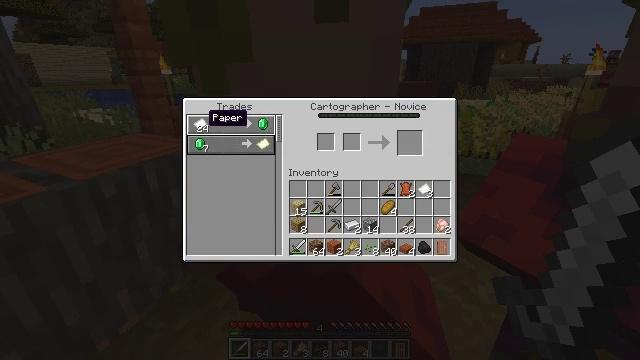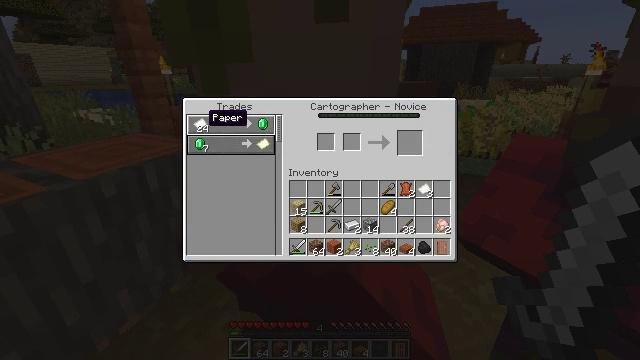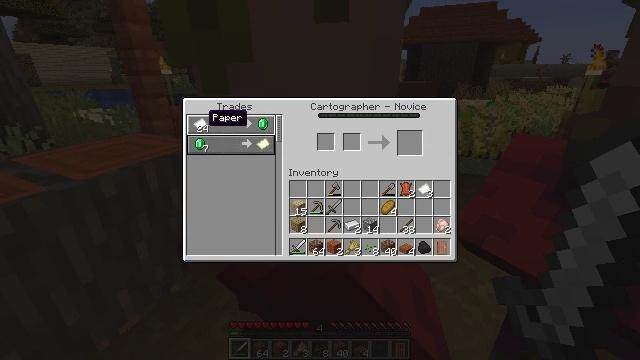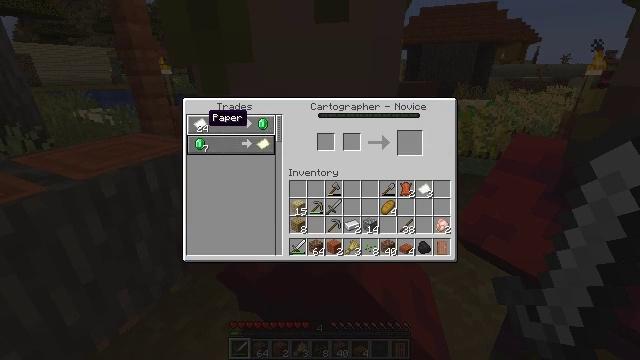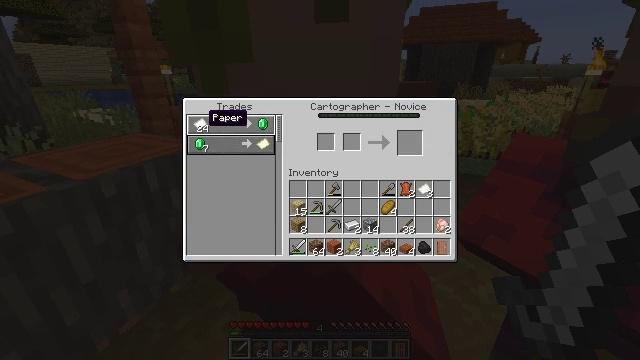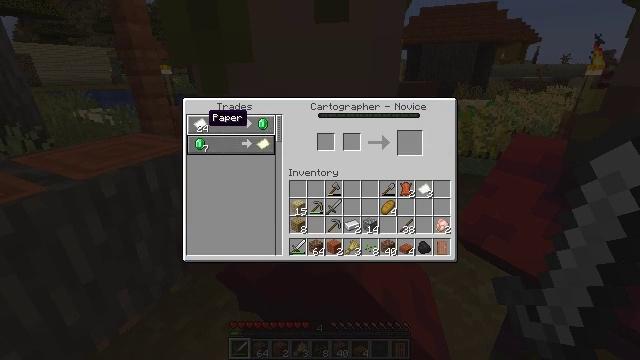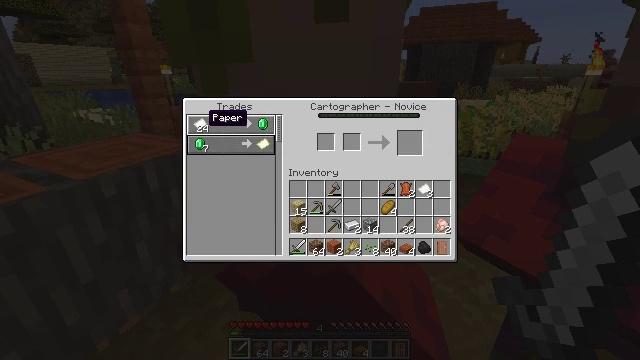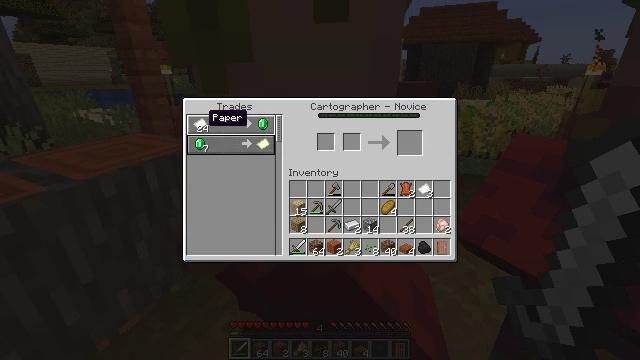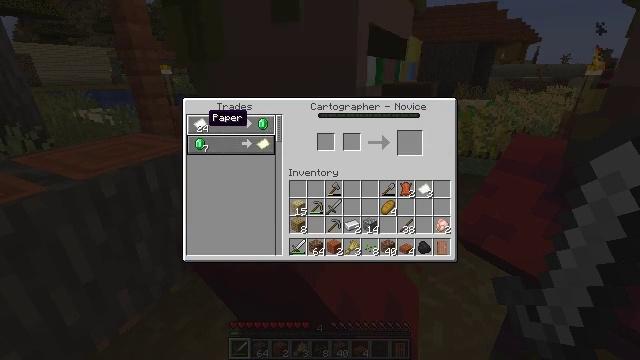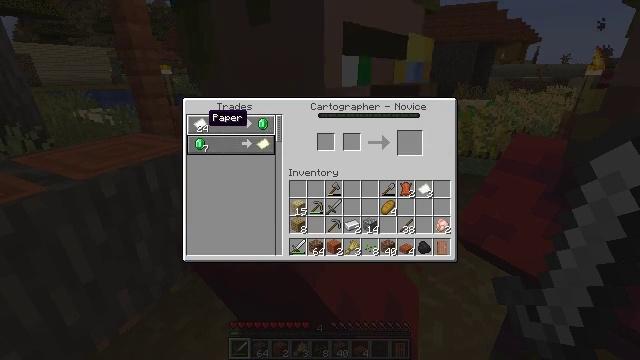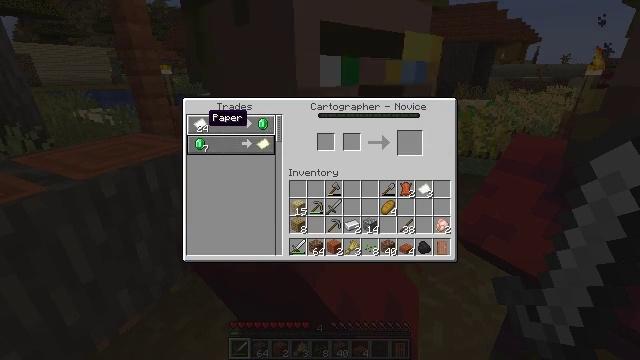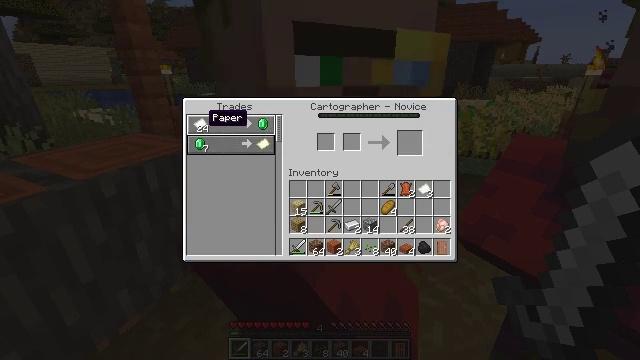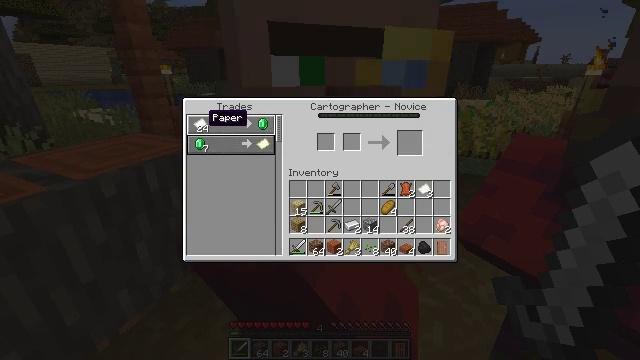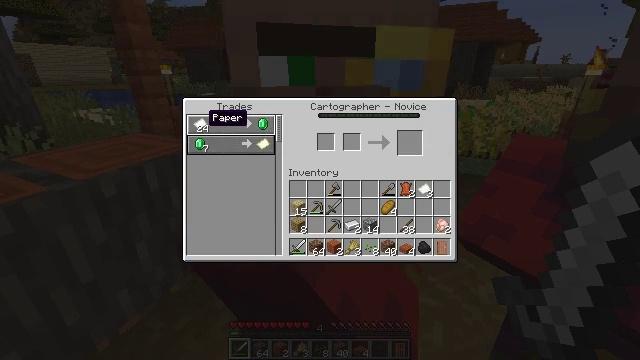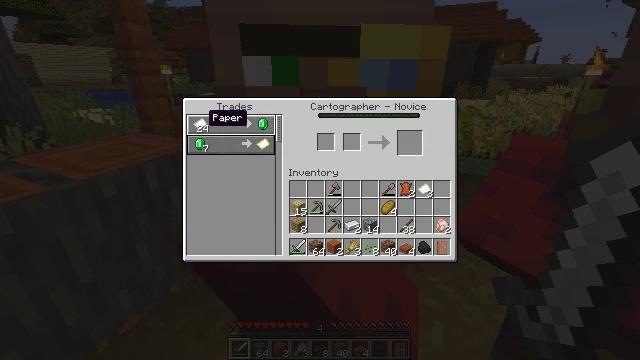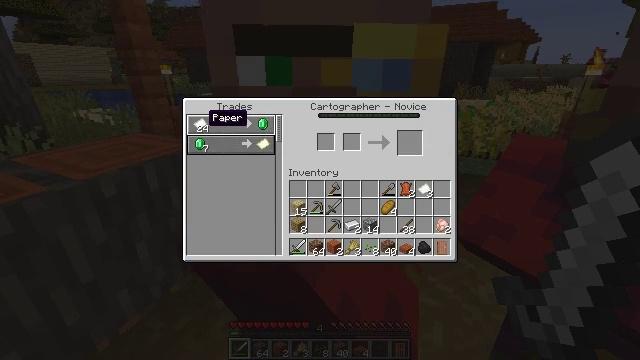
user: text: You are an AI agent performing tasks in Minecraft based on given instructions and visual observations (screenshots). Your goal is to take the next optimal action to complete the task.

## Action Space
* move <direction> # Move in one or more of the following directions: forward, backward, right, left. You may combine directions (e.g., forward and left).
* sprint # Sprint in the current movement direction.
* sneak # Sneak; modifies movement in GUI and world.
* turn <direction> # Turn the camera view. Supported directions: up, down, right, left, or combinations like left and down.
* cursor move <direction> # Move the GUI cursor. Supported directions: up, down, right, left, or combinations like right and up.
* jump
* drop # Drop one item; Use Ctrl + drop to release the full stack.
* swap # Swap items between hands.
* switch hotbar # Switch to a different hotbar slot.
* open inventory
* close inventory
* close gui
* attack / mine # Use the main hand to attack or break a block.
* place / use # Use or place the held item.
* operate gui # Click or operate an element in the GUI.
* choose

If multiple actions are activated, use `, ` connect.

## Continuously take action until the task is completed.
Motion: motion action
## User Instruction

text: Harvest sugar cane from the plant.
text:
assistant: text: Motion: no_op
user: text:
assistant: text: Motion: no_op
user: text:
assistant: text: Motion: no_op
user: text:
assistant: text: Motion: no_op
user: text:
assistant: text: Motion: no_op
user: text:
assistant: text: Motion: no_op
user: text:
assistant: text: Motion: no_op
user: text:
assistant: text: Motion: no_op
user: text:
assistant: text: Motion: no_op
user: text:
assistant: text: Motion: no_op
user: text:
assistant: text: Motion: no_op
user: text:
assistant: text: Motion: no_op
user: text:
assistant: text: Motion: no_op
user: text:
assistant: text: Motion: no_op
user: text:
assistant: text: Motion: no_op
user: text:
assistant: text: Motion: no_op
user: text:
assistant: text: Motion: no_op
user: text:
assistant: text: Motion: no_op
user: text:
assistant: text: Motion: no_op
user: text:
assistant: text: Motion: no_op
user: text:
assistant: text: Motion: no_op
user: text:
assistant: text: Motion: no_op
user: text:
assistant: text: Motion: no_op
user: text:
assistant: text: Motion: no_op
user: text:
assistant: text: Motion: no_op
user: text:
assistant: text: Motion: no_op
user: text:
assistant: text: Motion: no_op
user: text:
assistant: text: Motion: no_op
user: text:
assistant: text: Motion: no_op
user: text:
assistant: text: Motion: no_op